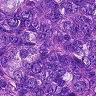
Metastatic tissue present: yes